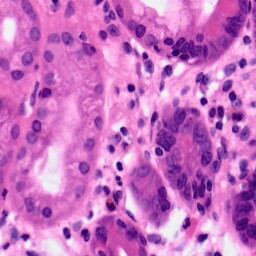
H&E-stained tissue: Pancreatic